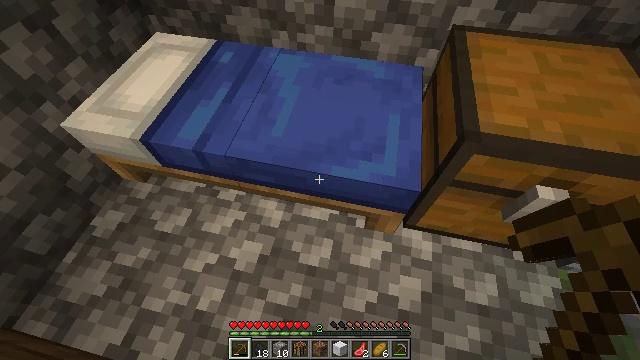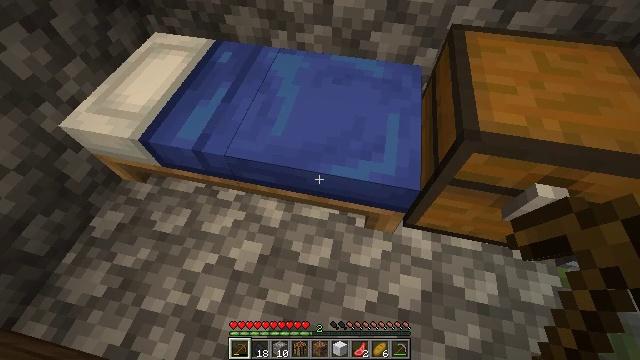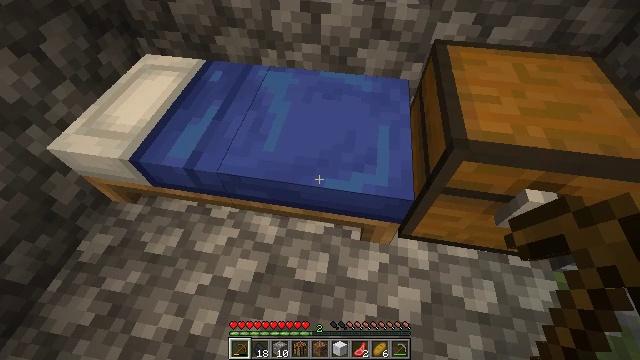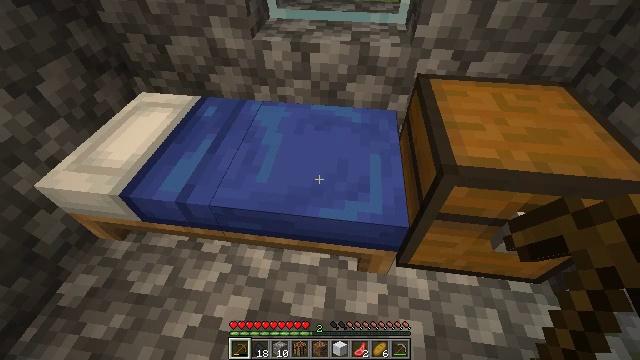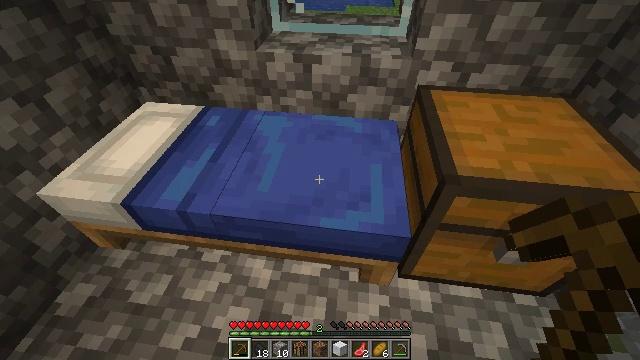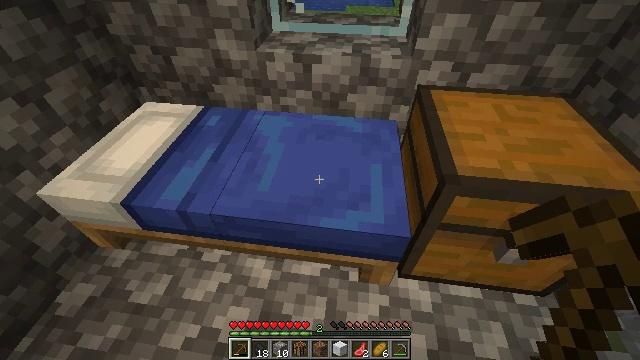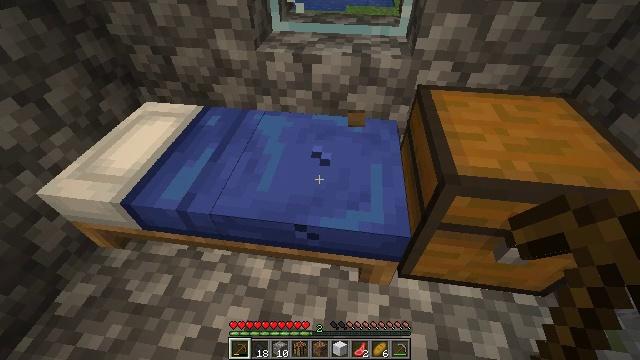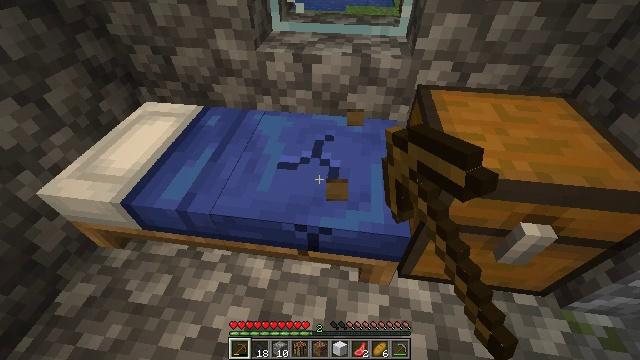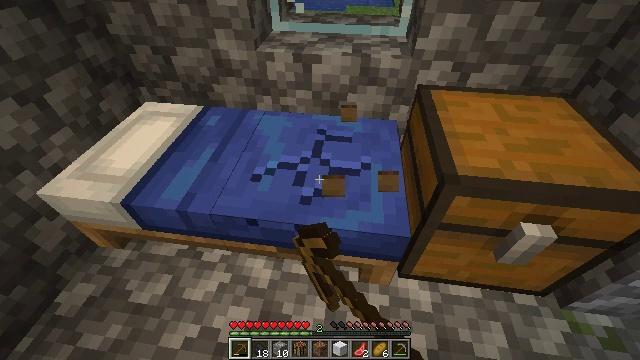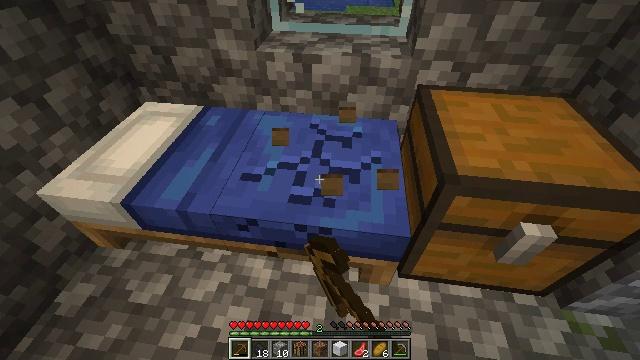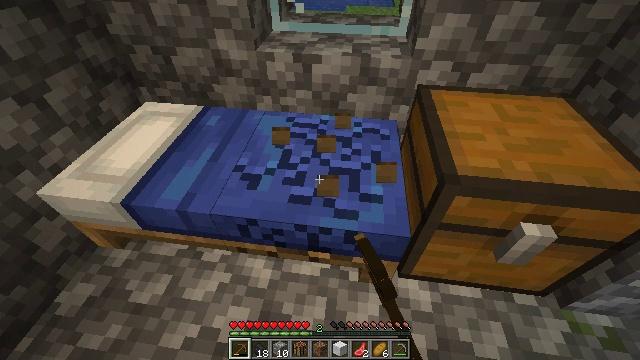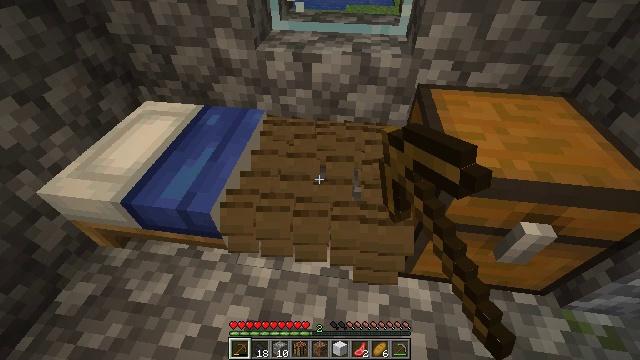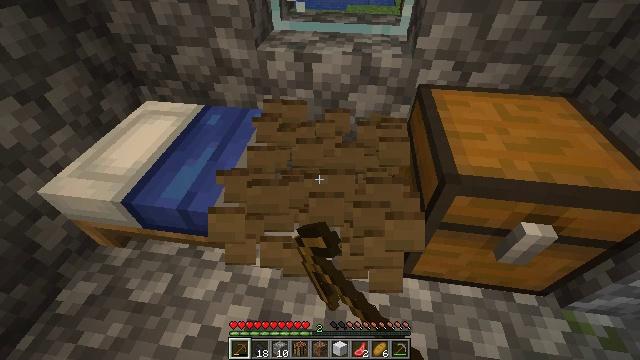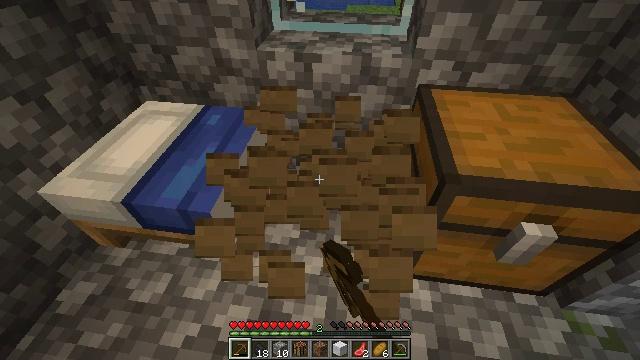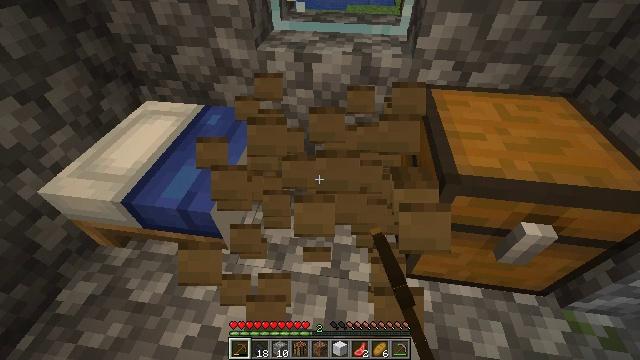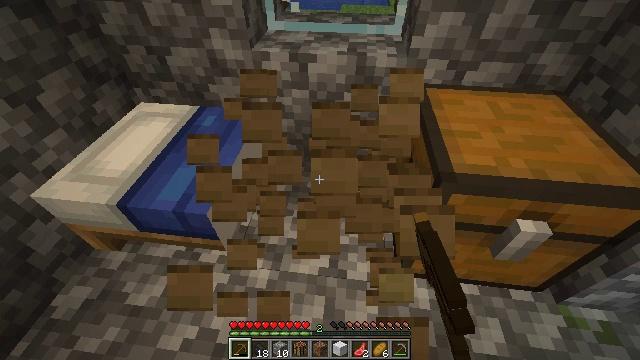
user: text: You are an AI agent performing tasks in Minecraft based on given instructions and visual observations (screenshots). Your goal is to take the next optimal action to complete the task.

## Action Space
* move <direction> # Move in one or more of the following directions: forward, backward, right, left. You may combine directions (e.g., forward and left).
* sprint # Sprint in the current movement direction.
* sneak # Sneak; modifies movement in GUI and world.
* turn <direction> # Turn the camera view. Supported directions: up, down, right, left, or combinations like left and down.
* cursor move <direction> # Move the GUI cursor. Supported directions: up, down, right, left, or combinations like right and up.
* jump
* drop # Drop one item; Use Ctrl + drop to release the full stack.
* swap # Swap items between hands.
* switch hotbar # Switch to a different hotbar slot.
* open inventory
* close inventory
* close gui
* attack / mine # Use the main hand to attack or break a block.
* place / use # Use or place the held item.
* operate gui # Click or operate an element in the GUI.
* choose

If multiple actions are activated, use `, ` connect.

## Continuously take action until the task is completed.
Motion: motion action
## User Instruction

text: Dismantle the blue bed.
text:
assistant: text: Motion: no_op
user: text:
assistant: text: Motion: turn right and up
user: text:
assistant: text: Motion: turn right and up
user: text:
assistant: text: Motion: turn up
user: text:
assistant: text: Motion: no_op
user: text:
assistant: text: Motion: attack / mine
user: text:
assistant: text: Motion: attack / mine
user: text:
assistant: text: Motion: attack / mine
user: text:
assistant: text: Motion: attack / mine
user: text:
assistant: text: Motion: attack / mine
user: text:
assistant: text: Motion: attack / mine
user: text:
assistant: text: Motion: attack / mine
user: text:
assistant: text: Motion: attack / mine
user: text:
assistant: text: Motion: no_op
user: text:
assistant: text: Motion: turn right
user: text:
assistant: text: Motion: turn right
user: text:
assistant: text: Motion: no_op